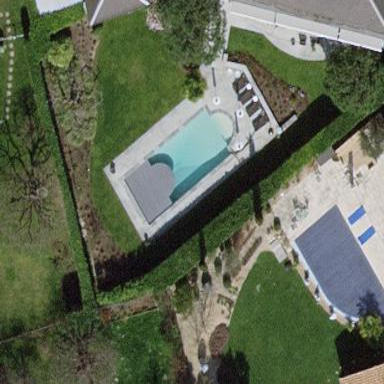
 perfect for leisure and relaxation on land."